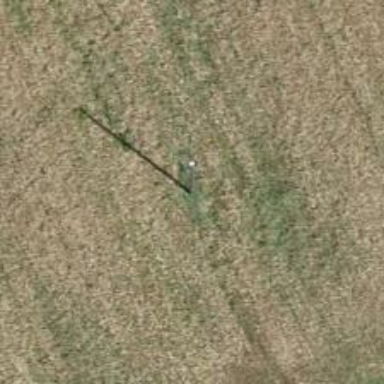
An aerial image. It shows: Power pole.